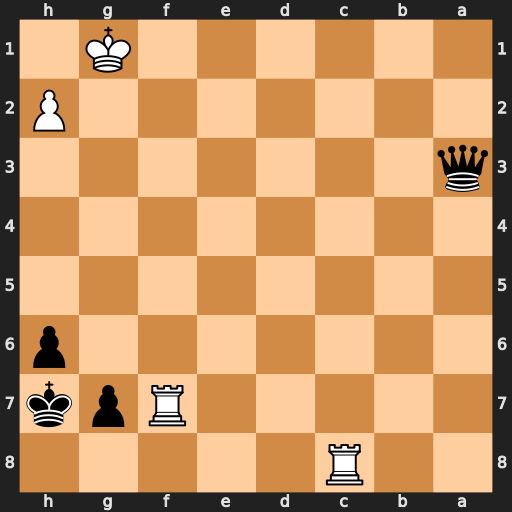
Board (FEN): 2R5/5Rpk/7p/8/8/q7/7P/6K1
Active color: b
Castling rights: -
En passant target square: -
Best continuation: Qa1+ Kg2 Qb2+ Kg3 Qe5+